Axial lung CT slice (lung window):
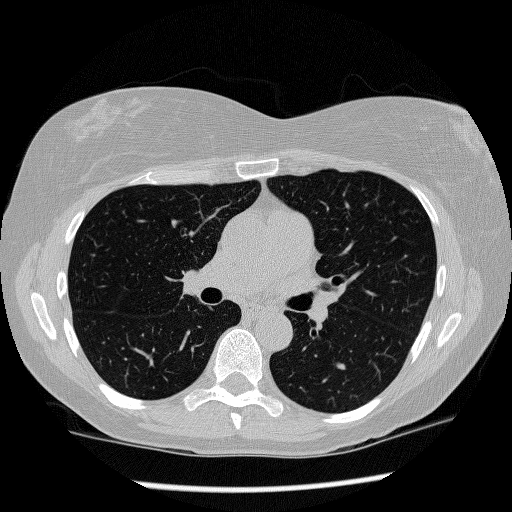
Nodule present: no